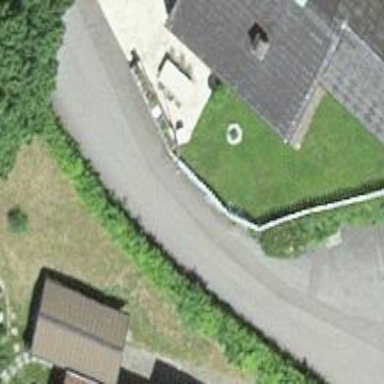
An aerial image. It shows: Hedge acting as barrier.